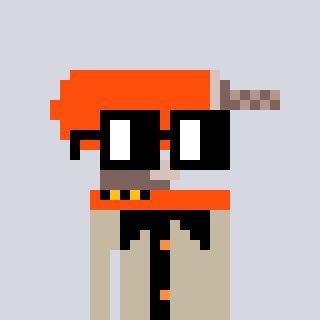
a pixel art character with square black glasses, a drill-shaped head and a bege-colored body on a cool background